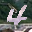
Label: 4